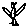
Label: bird